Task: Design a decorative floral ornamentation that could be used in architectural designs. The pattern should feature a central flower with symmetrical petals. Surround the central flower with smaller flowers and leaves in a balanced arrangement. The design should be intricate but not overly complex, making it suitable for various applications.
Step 1278:
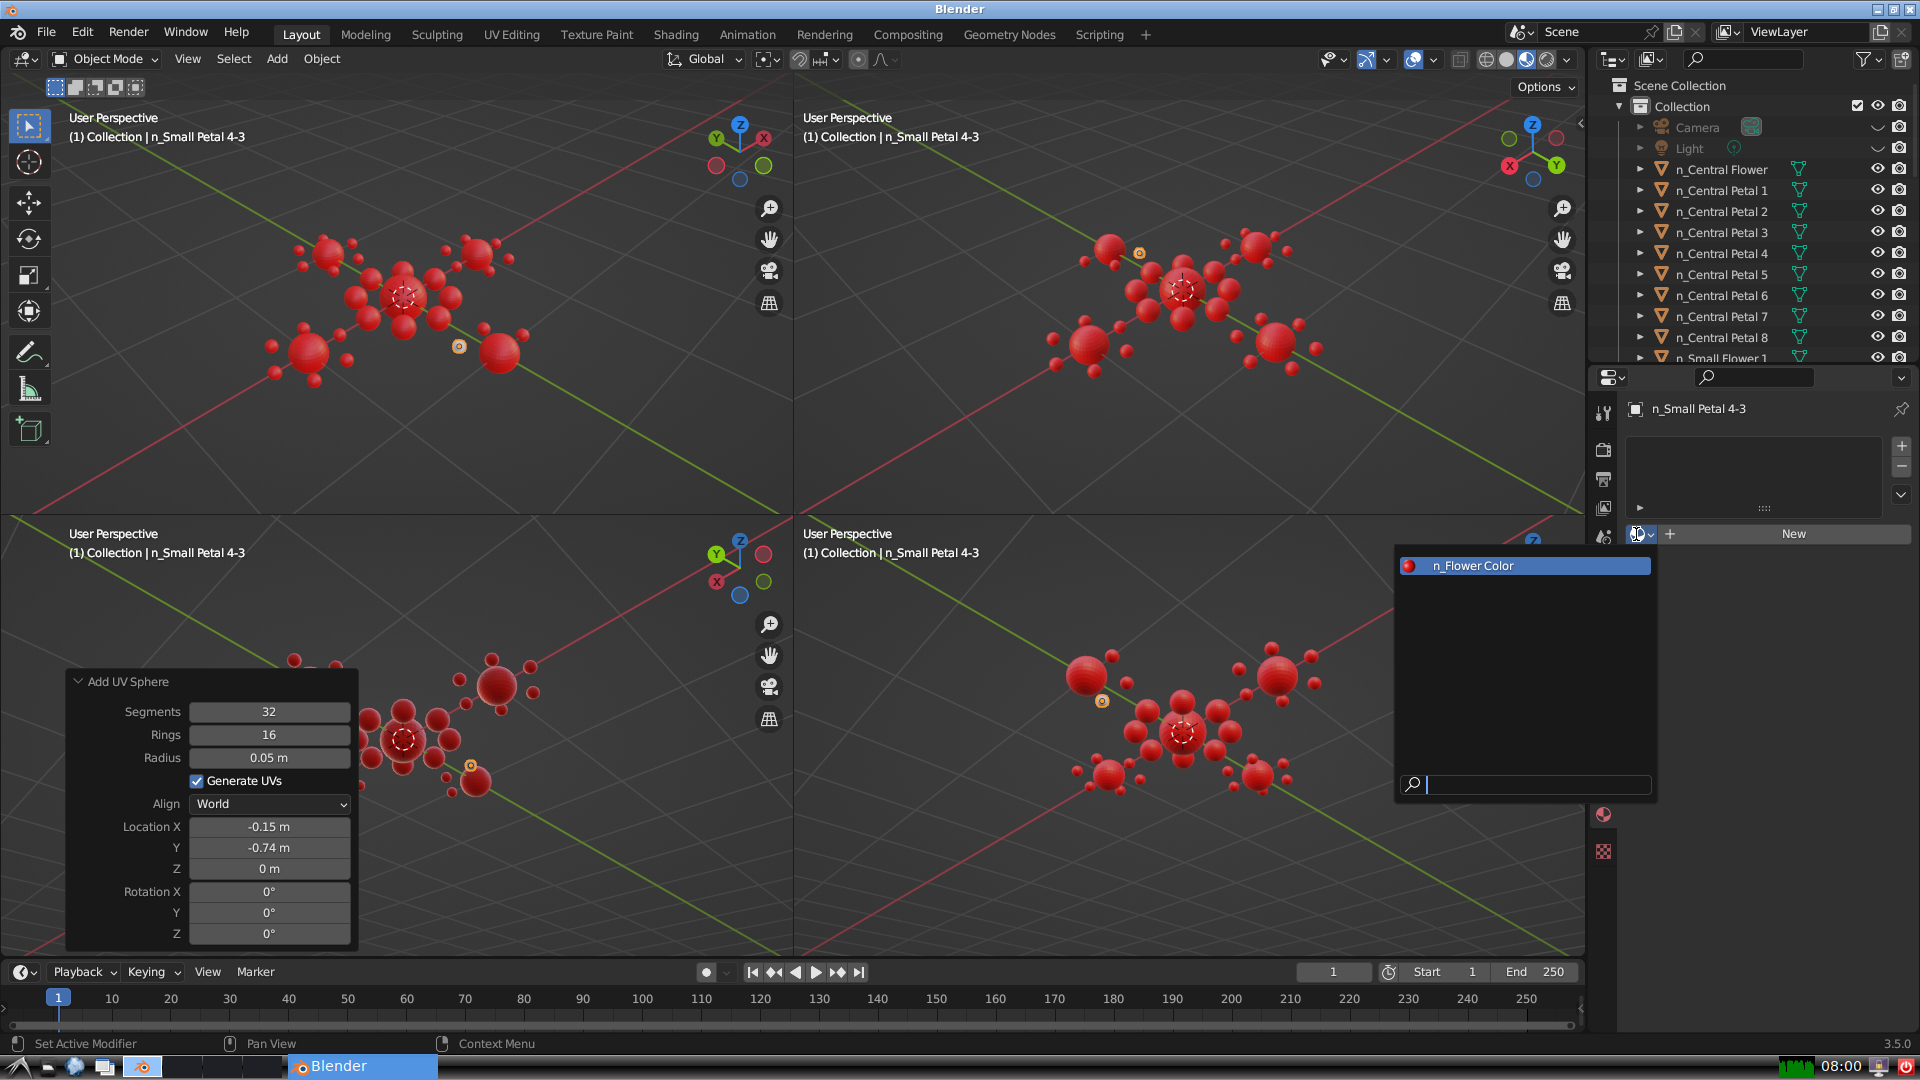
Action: input_text: n_Flower Color